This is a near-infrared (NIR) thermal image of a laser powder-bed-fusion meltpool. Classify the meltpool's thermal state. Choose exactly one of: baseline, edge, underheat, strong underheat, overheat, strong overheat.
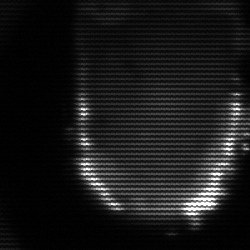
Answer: baseline